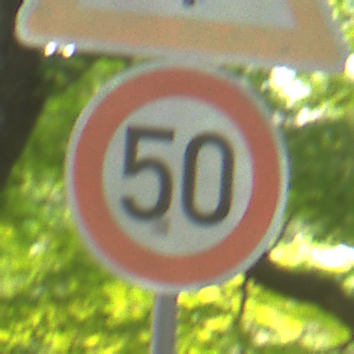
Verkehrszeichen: Geschwindigkeit50
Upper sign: SchneeOderEisglaette
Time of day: MorningAfternoon
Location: Outdoor (RoadRail)
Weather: Clear
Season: NotSpecified
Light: Natural